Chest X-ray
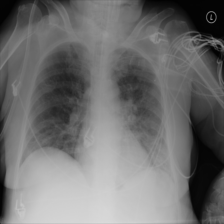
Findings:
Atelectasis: negative
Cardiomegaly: negative
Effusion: negative
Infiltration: negative
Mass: negative
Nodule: negative
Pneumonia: negative
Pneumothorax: negative
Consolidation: negative
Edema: negative
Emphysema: negative
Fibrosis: negative
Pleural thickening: negative
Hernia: negative